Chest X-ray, AP view. Patient: 53 years old, sex F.
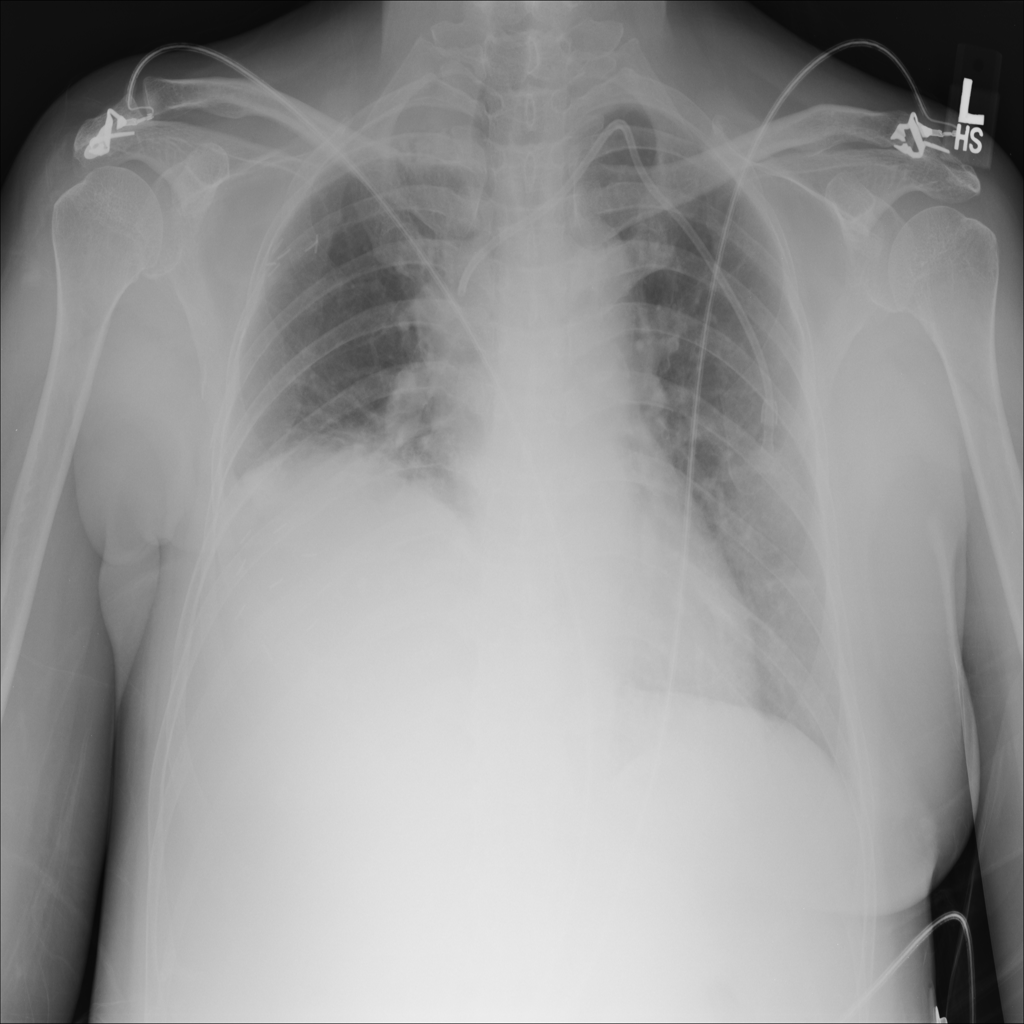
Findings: Mass